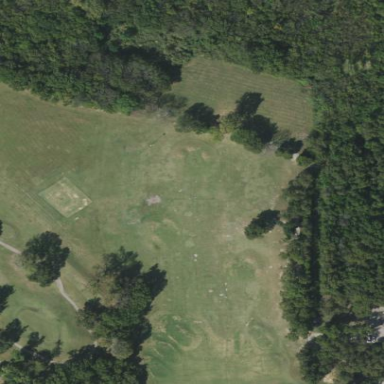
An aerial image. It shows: Grassy area used as driving range for golf.